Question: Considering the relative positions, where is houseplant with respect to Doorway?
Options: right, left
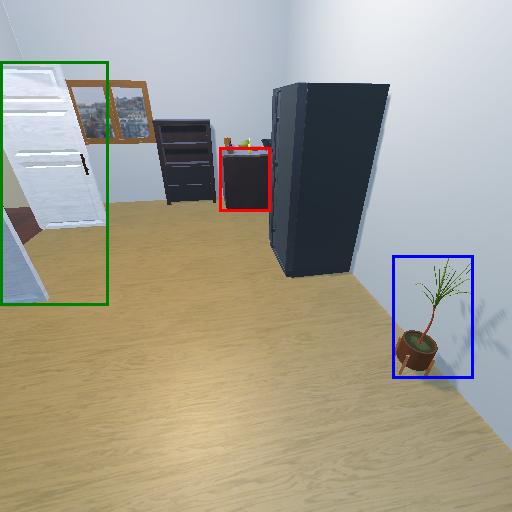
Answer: right